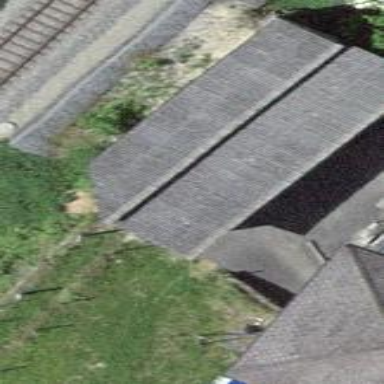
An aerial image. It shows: Garage.